Field crop: maize
Growth stage: 2
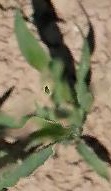
Species: maize